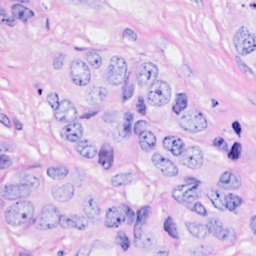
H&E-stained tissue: Breast